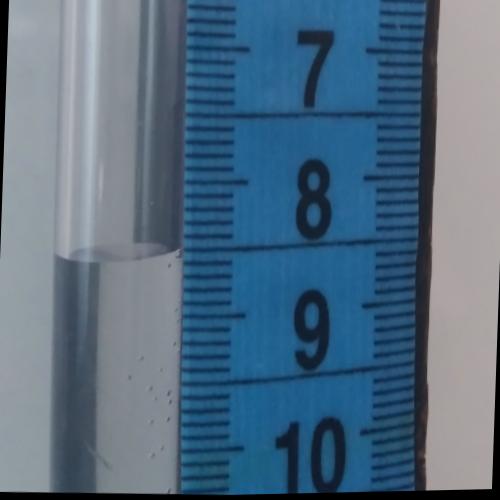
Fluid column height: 8.5 cm